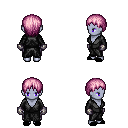
a pixel art fantasy rpg character, female body template, dark elf, purple skin, gray robe, metal pants, pink plain hairstyle, metal gloves, black slippers, four views (front, back, left, right), 2x2 character sprite sheet, small pixel art, hard edges, no anti-aliasing